Field crop: maize
Growth stage: 2
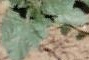
Species: datura